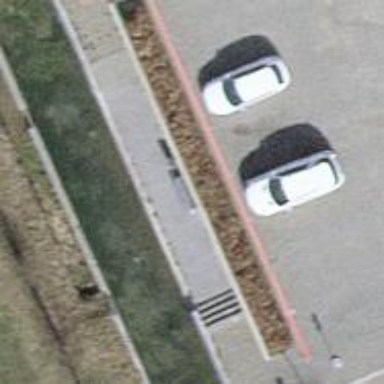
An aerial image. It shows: Bench.